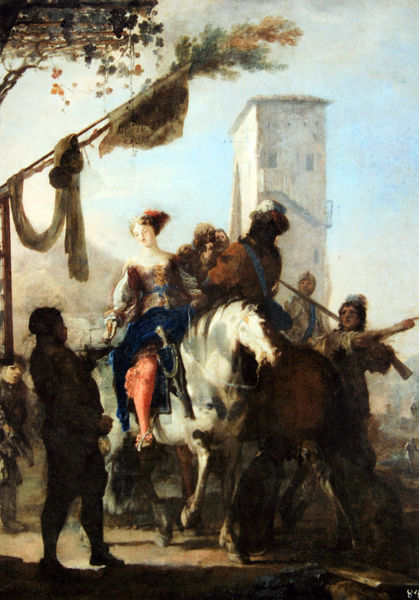
Titel: Halt vor dem Gasthaus
Künstler: Johann Heinrich Schönfeld
Standort: Wien
Institution: Kunsthistorisches Museum, Gemäldegalerie
Schlagwörter: baum, berg, blau, blätter, dunkel, feder, gemälde, gruppe, himmel, kopf, laub, mann, schatten, weiß, landschaft, menschen, stadt, äste, braun, busen, fenster, finger, frau, frisur, geste, hell, hut, kleid, licht, männer, orange, schwarz, strasse, szene, dach, dame, hund, hunde, rot, tuch, weg, rock, arm, diener, öl, hügel, strauch, zweige, sonne, haare, decke, kontrast, rosa, pferd, pferde, reiter, szenerie, turm, hellblau, himmelblau, hufe, reiterin, ritt, sattel, schärpe, steigbügel, zügel, brüste, italien, fahne, flagge, farbe, rast, silhouette, krieg, treppe, geländer, strumpf, besen, zeigen, dekolleté, strümpfe, helligkeit, zweig, geben, schwert, waffe, treffen, jagd, schimmel, damensattel, malerisch, gewehr, ross, schatte, begegnung, richtung, stute, bettler, hell-dunkel-kontrast, aufgehängt, stange, gabe, leichtigkeit, führen, hengst, station, schabracke, weisen, huldigen, tiepolo, zoll, buschen, knappe, begleiter, wallach, herberge, kampanile, handreichen, pferderitt, frauf auf dem pferd, roter strumpf, menschj, schabrake, erpferd